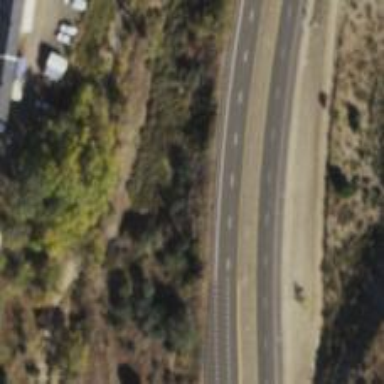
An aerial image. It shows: Asphalt road classified as primary highway with expressway characteristics.